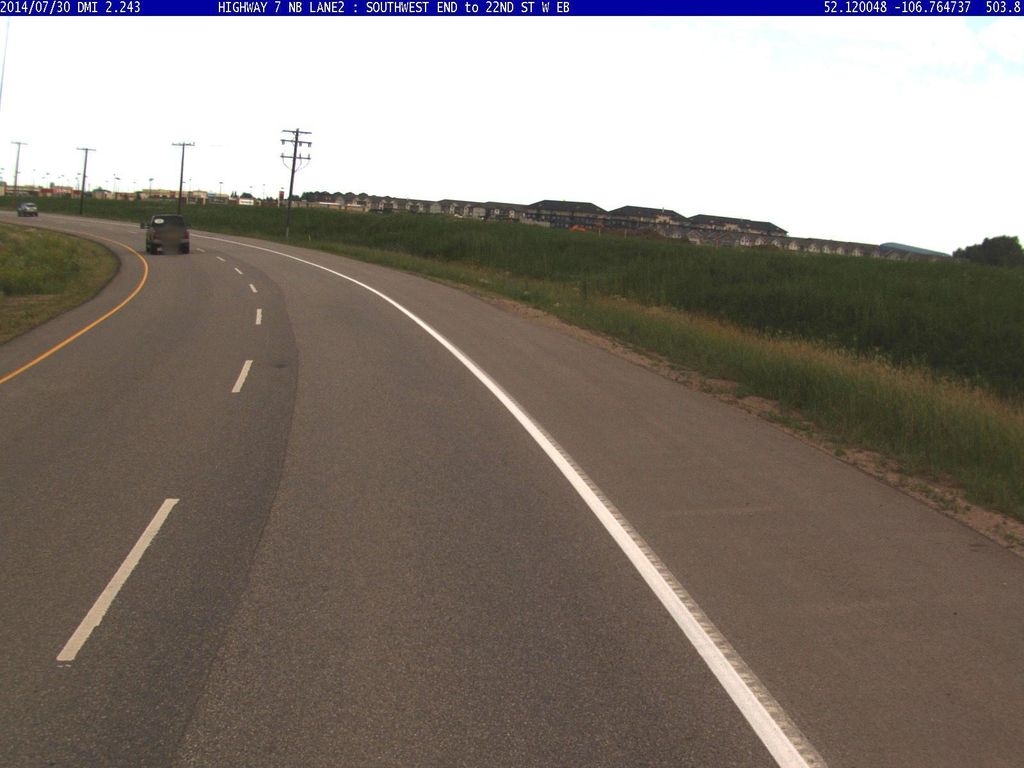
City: saskatoon